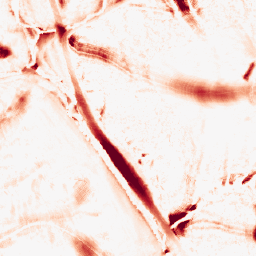
Category: morphological
Decomposition family: tophat
Decomposition parameters: size: 20
mode: white
Upsampling method: nearest
Upsampling parameters: scale: 2
Upsampling scale: 2